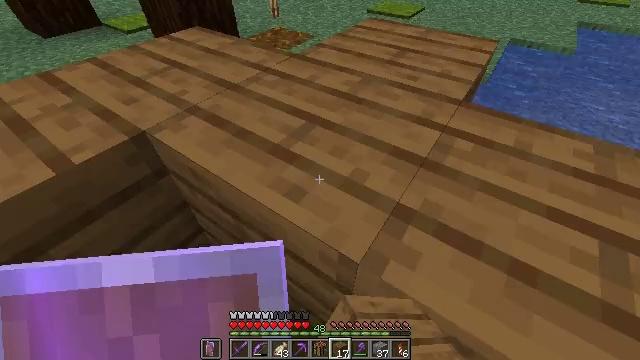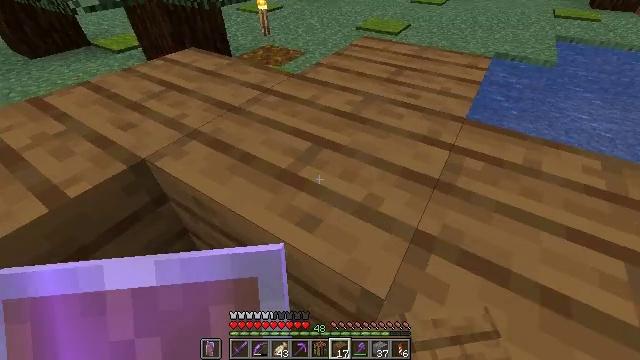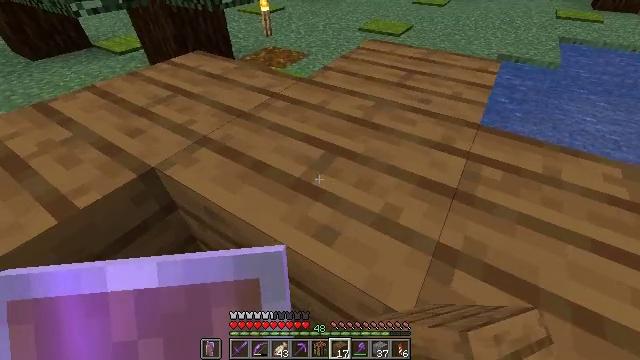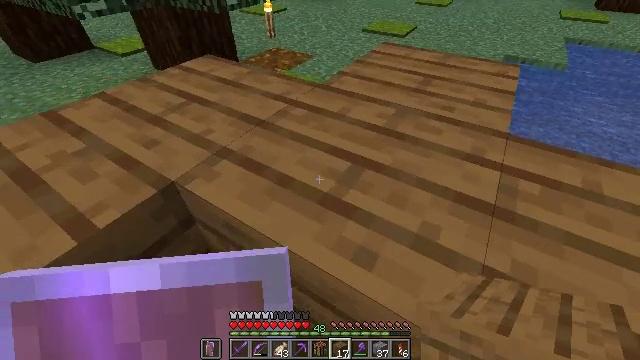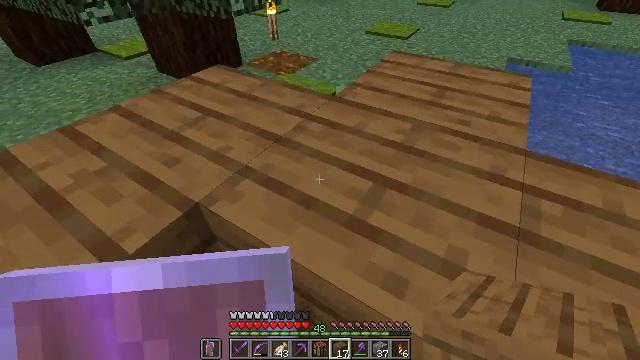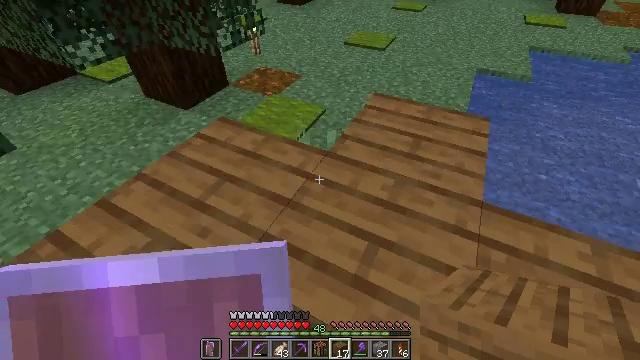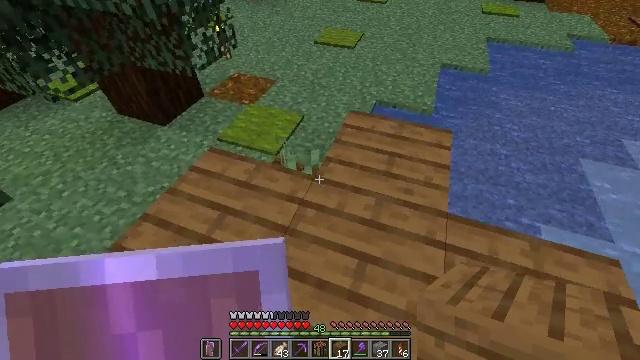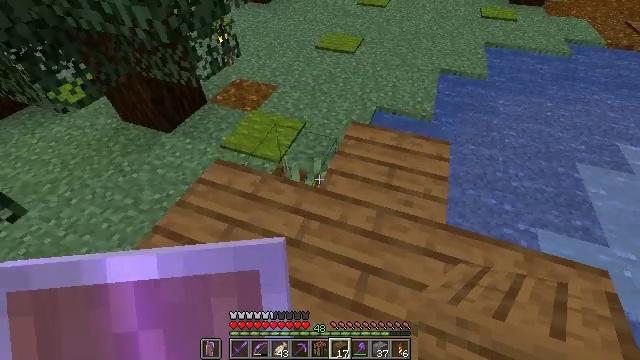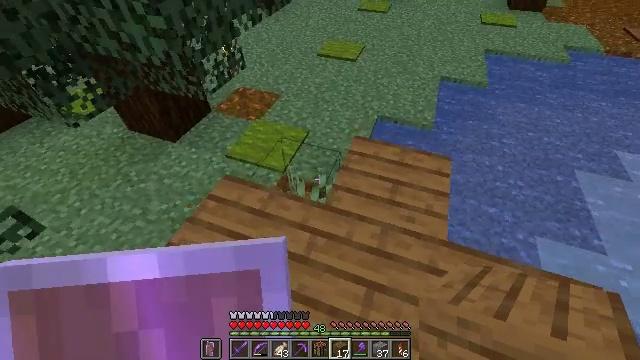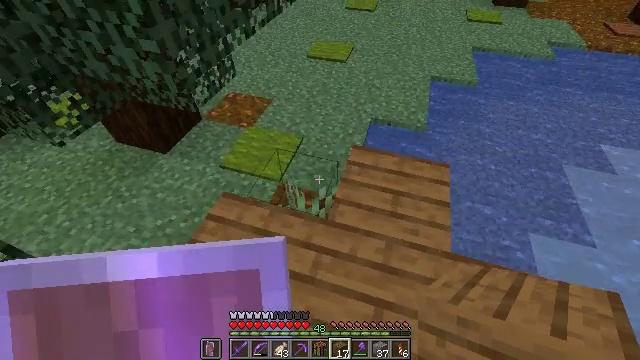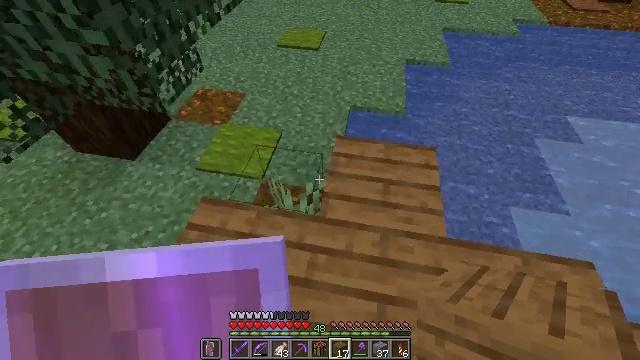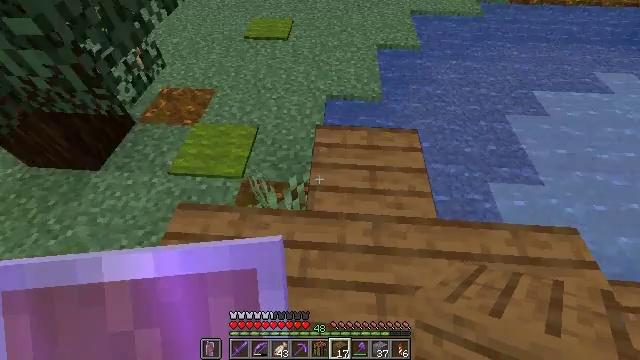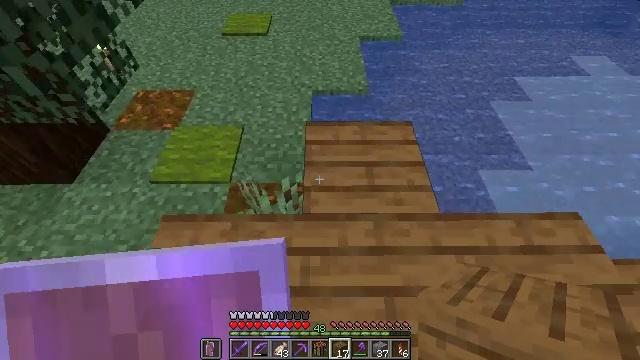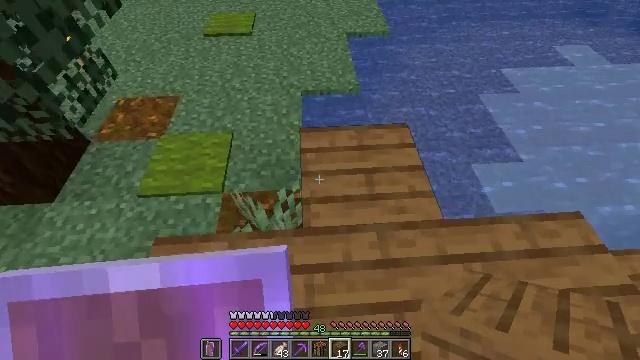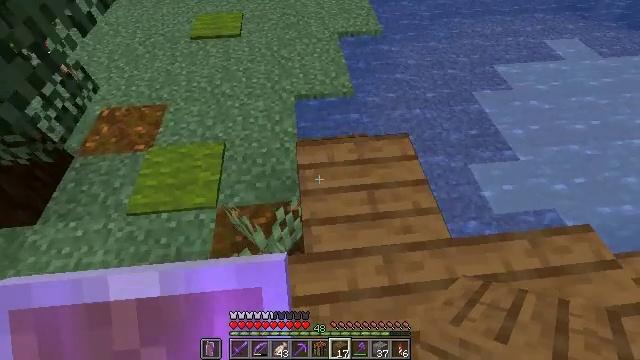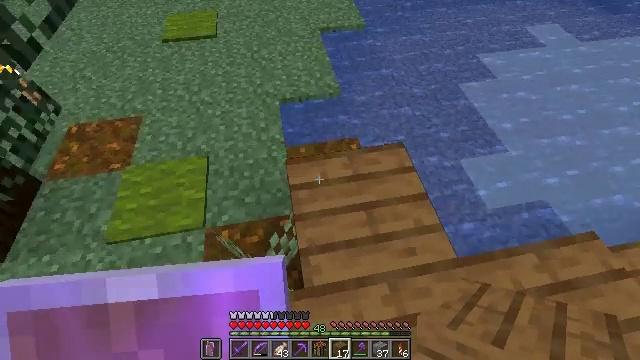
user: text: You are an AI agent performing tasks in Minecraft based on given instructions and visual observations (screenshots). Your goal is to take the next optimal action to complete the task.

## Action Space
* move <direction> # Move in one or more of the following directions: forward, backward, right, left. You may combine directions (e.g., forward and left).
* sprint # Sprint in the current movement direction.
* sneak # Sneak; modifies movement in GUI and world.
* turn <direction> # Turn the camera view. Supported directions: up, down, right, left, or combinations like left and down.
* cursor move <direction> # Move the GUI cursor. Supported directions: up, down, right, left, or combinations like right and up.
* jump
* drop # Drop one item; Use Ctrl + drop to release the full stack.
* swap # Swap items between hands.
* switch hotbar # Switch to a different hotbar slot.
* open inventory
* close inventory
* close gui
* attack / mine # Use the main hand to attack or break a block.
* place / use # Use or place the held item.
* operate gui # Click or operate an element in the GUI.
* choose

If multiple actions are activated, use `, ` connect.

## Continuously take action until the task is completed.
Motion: motion action
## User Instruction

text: Harvest spruce planks for building.
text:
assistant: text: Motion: move forward, turn right and up
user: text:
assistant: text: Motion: move forward
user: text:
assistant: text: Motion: move forward
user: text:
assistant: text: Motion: move forward, jump
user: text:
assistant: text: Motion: move forward, turn right and down, jump
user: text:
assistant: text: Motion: move forward, turn right and down, jump
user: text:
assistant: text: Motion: move forward, jump
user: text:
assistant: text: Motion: move forward
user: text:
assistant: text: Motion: move forward, turn right
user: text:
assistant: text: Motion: move forward, turn right and down
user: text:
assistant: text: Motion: move forward, turn right and down
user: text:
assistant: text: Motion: move forward, turn right
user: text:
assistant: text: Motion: move forward, turn right
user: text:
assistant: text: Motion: move forward, turn right
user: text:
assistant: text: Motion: turn right and down
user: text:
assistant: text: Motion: turn right and down
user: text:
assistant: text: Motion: turn right and down
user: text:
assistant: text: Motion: turn right and down
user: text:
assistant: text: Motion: no_op
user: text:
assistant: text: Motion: no_op
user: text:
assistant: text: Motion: no_op
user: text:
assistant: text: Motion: move forward
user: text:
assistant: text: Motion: move forward, turn left and down
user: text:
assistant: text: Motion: move forward, turn left and down
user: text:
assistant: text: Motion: move forward, turn left and down
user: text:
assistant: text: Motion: turn left
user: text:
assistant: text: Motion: turn left
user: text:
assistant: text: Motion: turn left
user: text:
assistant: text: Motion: turn left and down
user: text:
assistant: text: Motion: turn left